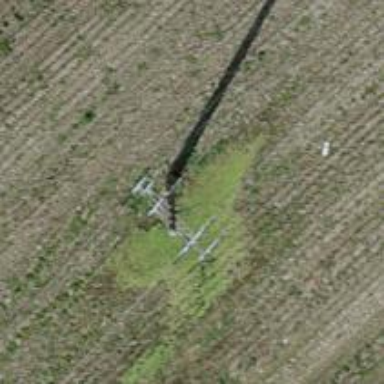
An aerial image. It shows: Concrete power pole.